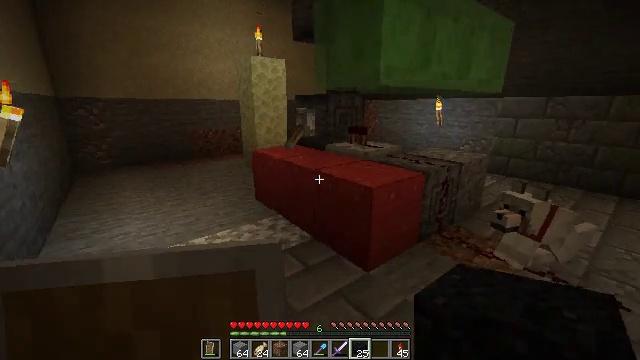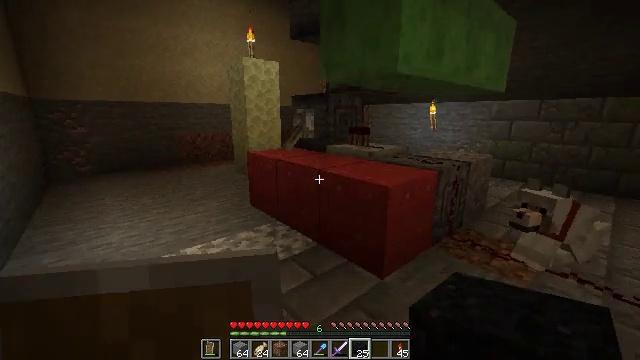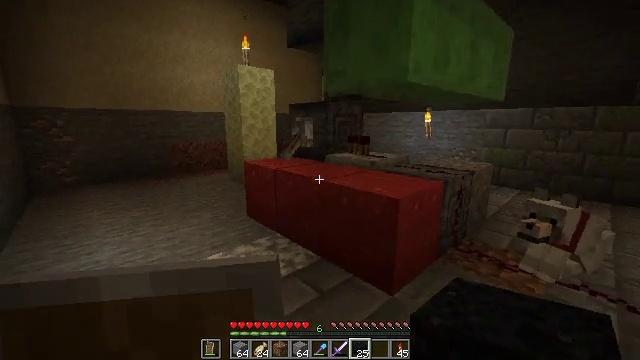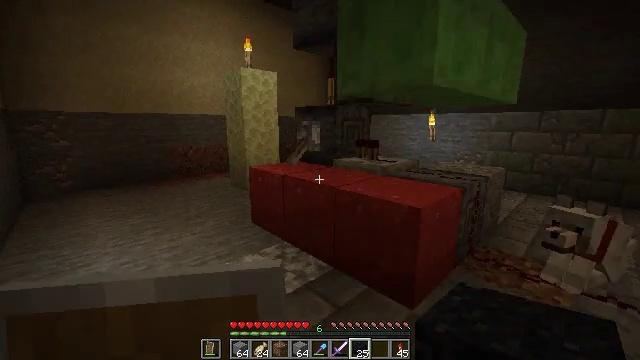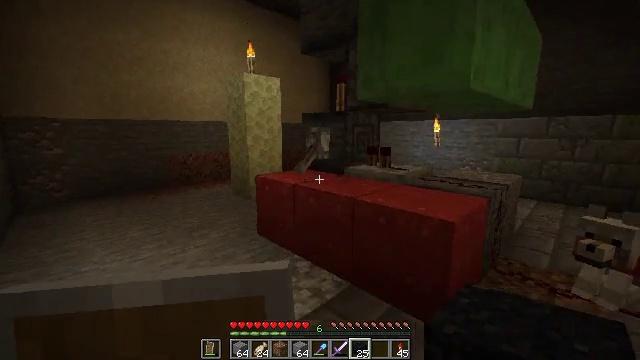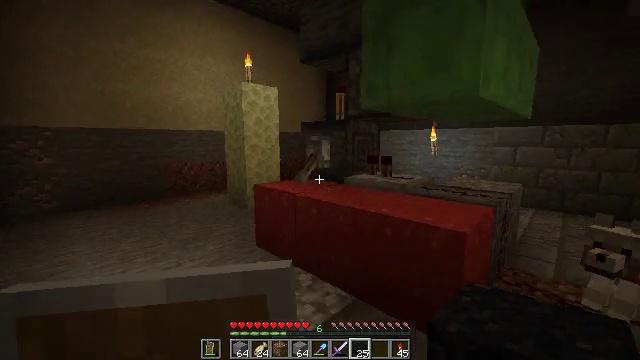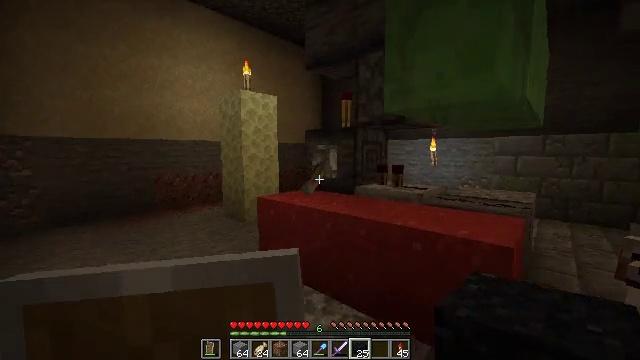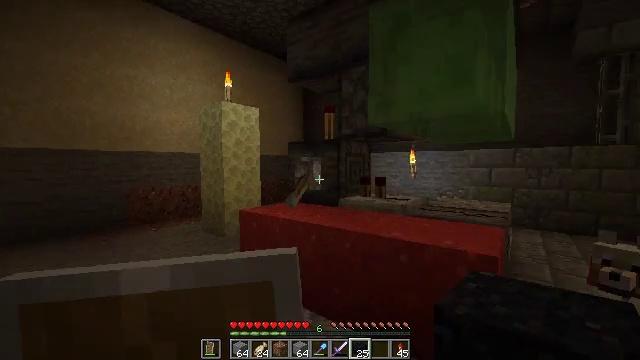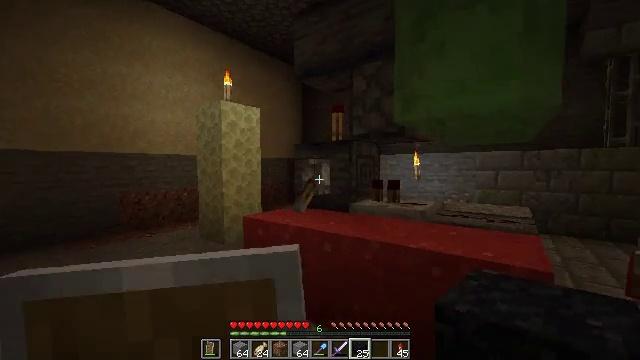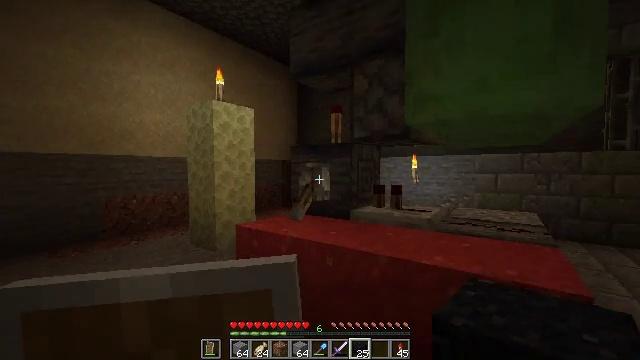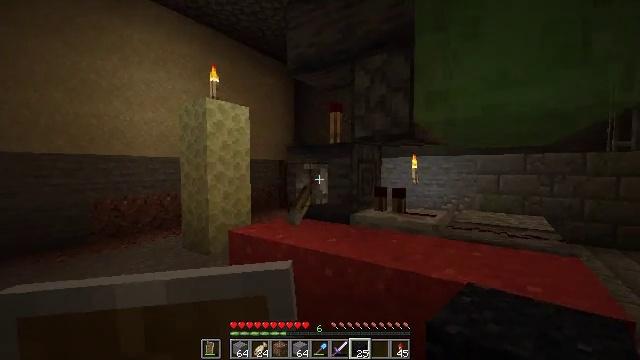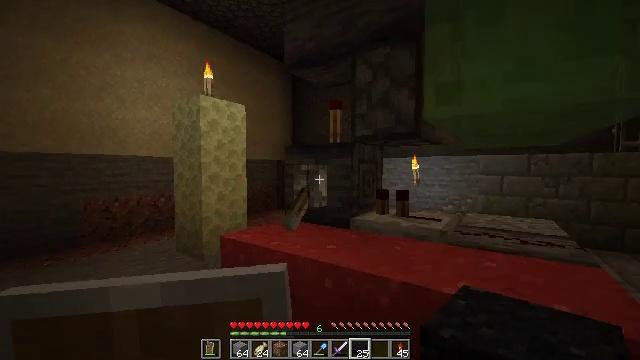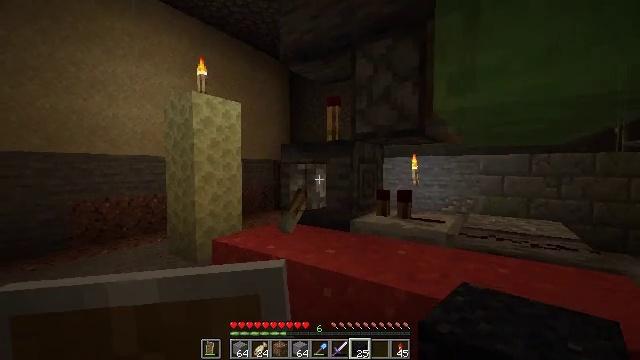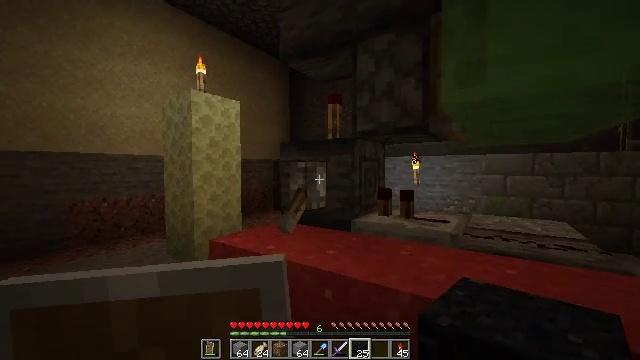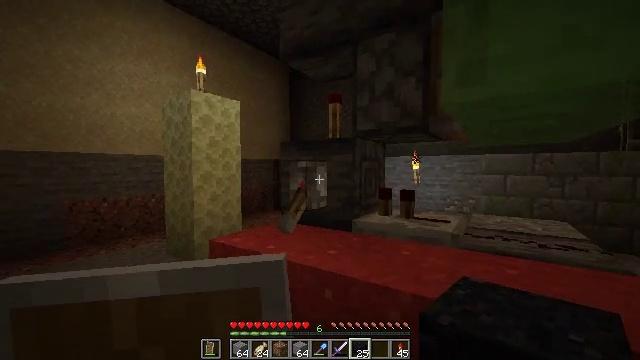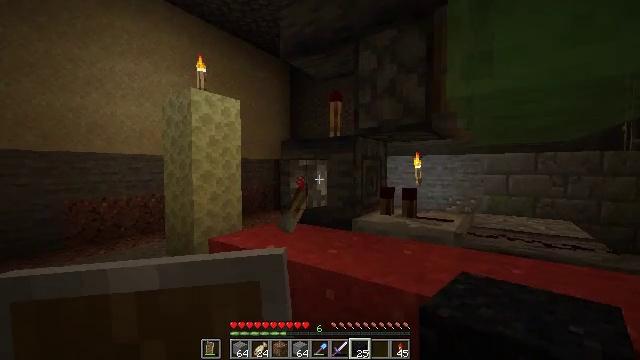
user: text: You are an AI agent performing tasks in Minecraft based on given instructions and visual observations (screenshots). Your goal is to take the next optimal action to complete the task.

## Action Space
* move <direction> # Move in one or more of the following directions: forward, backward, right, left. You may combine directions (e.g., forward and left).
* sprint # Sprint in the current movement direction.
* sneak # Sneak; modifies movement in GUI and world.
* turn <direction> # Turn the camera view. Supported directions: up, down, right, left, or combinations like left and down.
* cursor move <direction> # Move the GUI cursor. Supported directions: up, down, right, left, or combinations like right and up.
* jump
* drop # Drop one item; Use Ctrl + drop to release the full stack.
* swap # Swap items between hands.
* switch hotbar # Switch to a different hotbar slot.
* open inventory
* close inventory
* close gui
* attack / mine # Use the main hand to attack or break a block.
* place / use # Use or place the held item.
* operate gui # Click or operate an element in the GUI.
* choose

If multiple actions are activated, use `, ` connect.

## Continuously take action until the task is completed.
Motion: motion action
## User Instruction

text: Gather black concrete powder from the ground.
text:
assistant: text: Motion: move forward and move left, turn right and up
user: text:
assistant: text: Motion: move forward and move left, turn right and up
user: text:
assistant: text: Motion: move forward and move left
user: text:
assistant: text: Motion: move forward and move left, turn up
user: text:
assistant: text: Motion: move forward and move left, turn right and up
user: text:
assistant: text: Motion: move forward and move left, turn right and up
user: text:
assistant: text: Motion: move forward and move left, turn right and up
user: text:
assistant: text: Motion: move forward, turn right
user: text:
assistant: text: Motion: move forward, turn right
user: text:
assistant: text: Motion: move forward
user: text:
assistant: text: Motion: move forward
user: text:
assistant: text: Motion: no_op
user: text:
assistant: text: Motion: no_op
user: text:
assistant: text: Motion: no_op
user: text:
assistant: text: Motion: no_op
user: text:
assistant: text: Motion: use / place
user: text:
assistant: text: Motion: turn left and down, use / place
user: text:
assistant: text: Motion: use / place
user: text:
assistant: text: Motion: no_op
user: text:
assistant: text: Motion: no_op
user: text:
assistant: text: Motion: no_op
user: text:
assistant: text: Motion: no_op
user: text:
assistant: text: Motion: no_op
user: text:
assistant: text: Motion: no_op
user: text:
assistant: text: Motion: no_op
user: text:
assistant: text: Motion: no_op
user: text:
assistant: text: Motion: no_op
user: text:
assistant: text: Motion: no_op
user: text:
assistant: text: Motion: no_op
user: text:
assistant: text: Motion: no_op